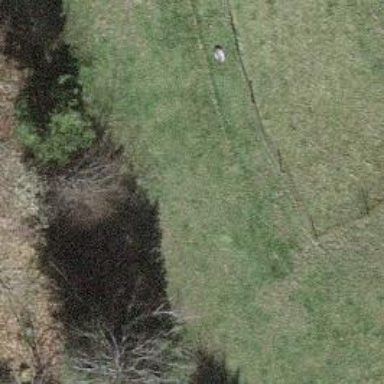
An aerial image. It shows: Grassy path.